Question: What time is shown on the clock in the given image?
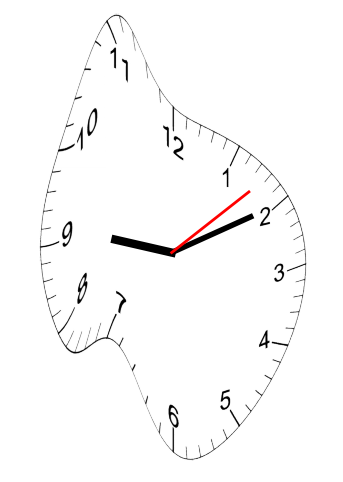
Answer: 09:10:08